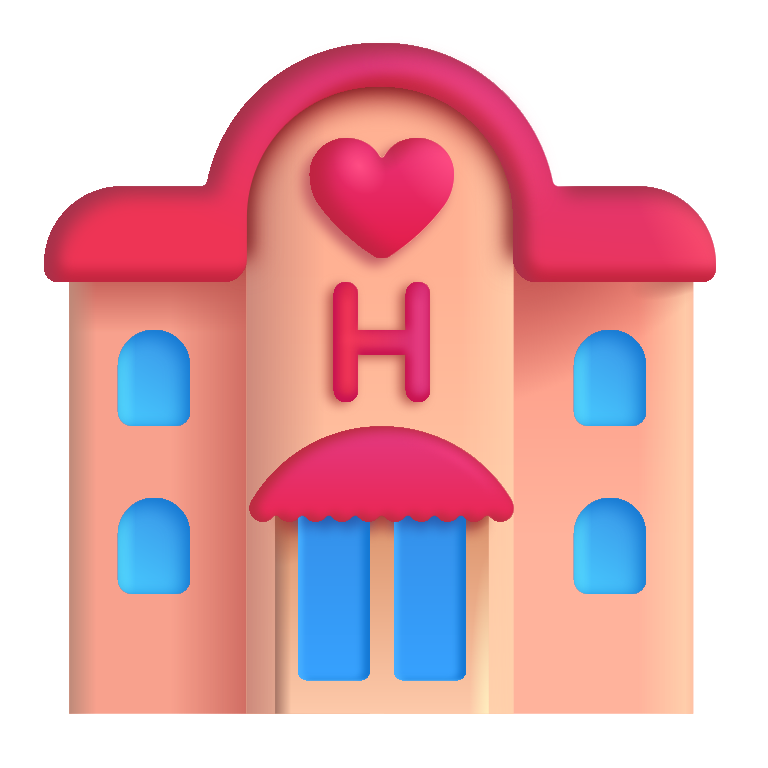
love hotel color